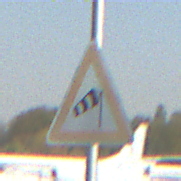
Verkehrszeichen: SeitenwindVonRechts
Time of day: MorningAfternoon
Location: Outdoor (Special)
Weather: Clear
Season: NotSpecified
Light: Natural